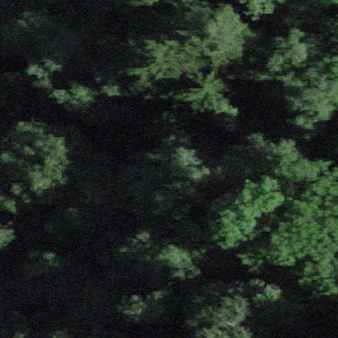
Label: other